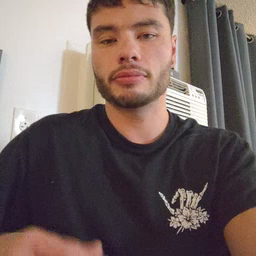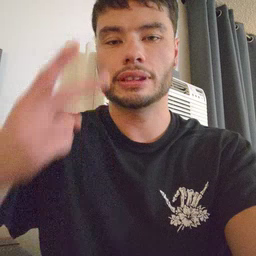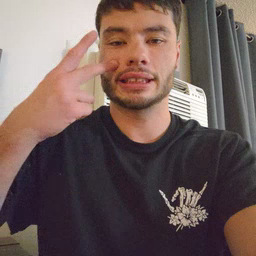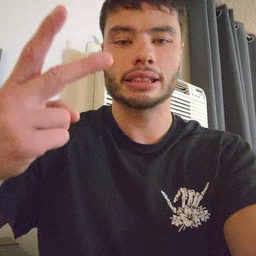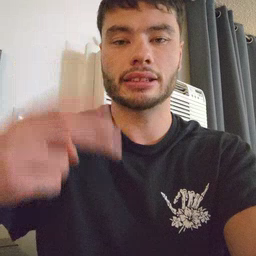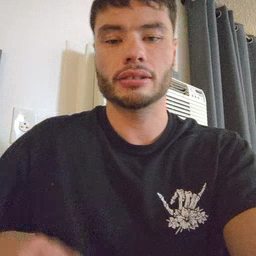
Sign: see